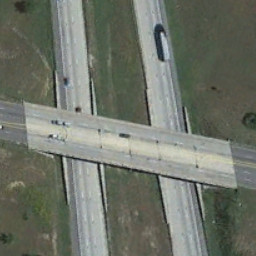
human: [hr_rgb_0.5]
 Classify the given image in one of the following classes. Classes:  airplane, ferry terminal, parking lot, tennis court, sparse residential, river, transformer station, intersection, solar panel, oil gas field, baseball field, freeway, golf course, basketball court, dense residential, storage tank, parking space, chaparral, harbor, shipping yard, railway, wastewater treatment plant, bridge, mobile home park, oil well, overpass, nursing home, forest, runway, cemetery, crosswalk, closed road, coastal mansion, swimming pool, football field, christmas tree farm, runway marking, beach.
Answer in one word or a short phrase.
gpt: overpass